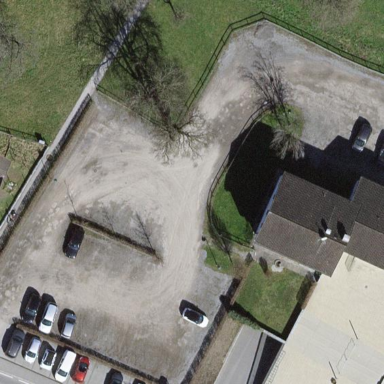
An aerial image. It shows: Parking area with fine gravel surface.